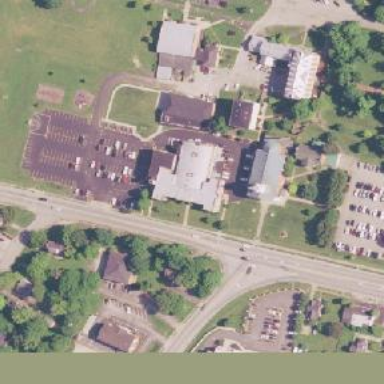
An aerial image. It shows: School.